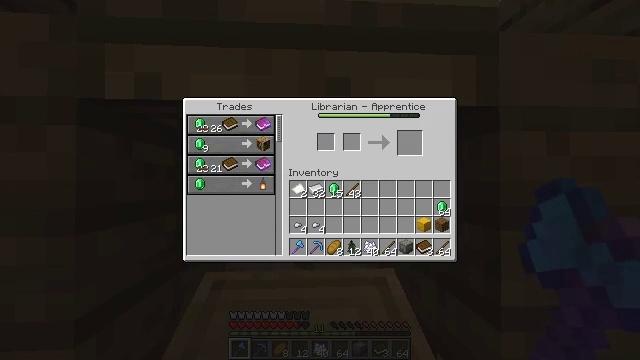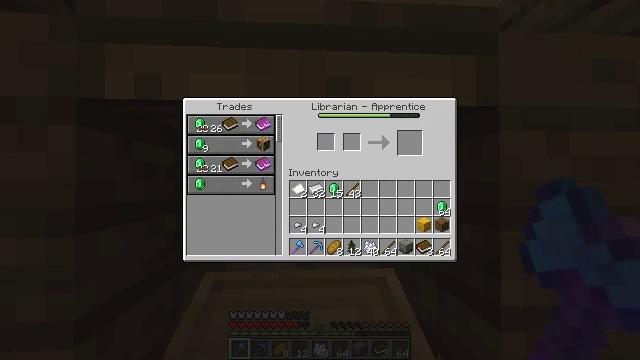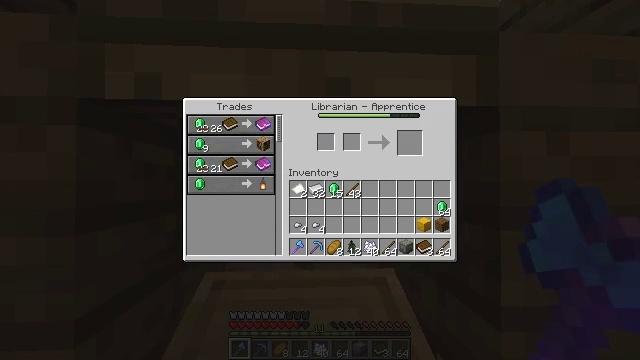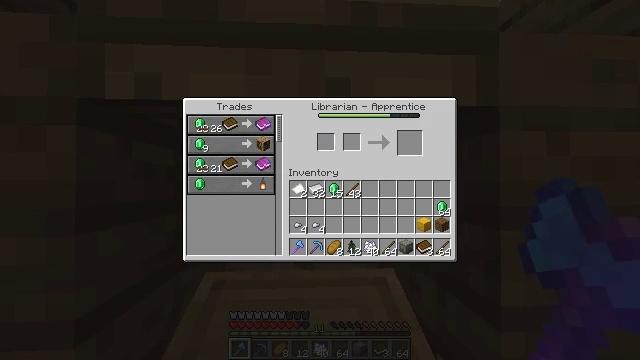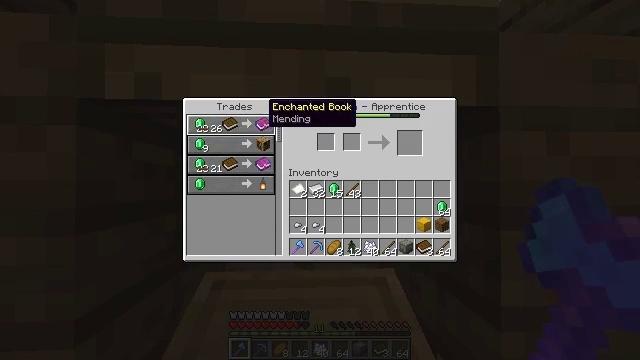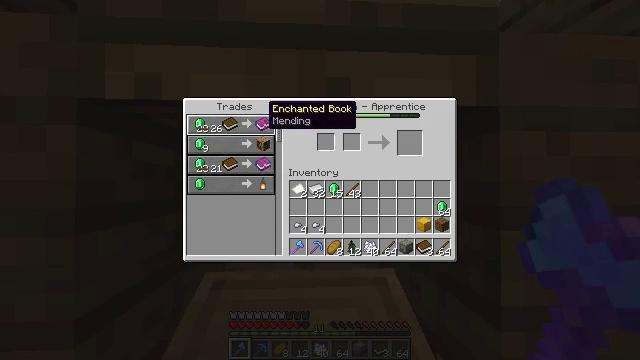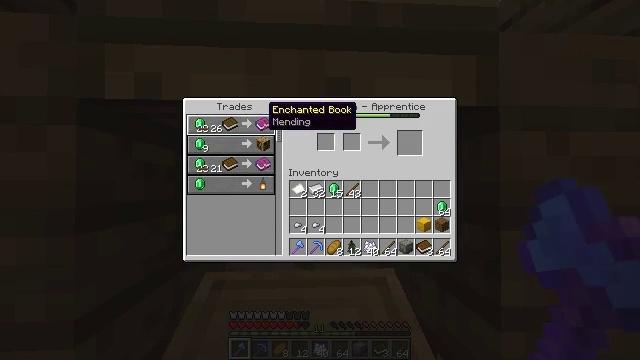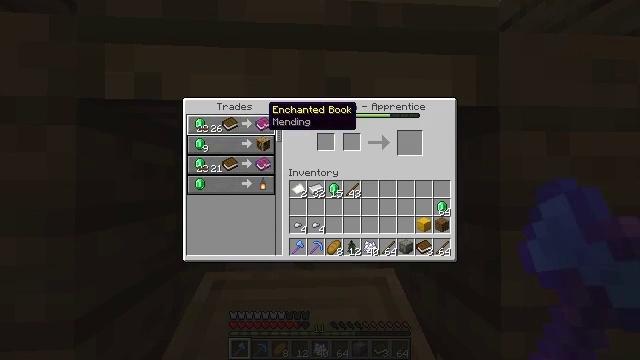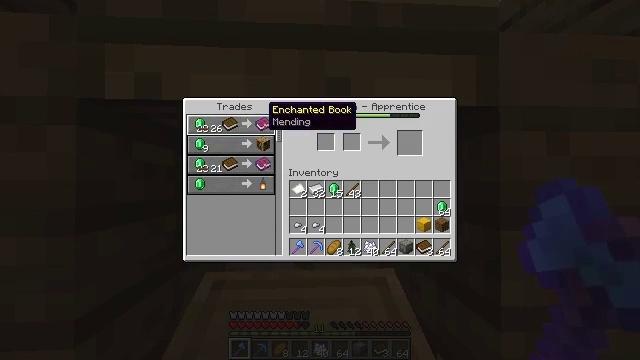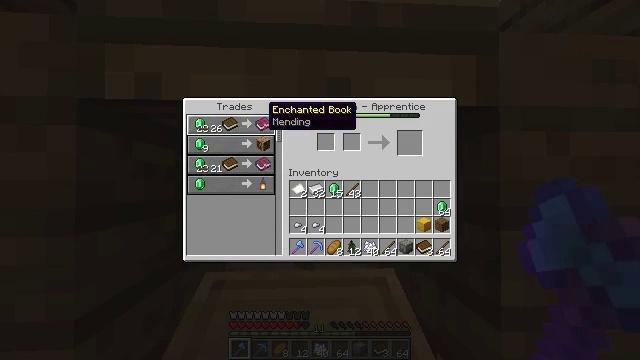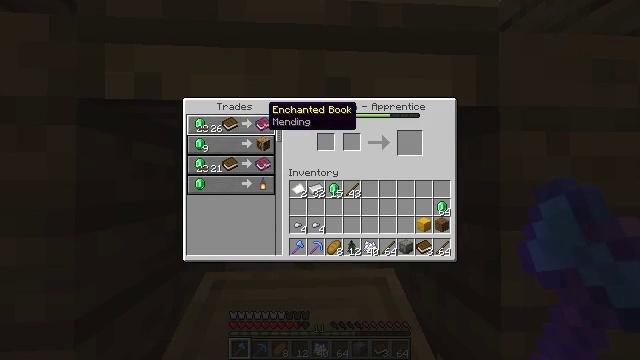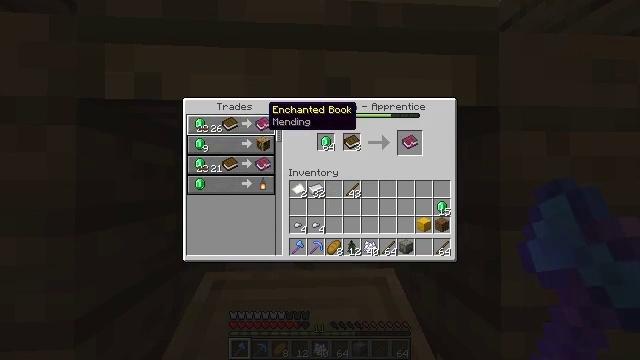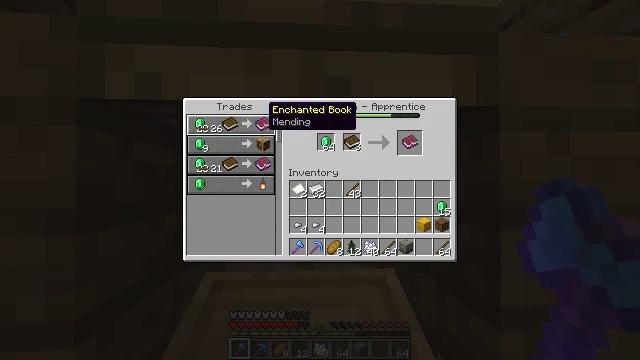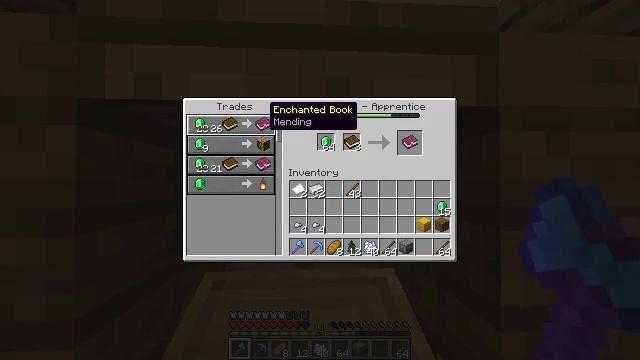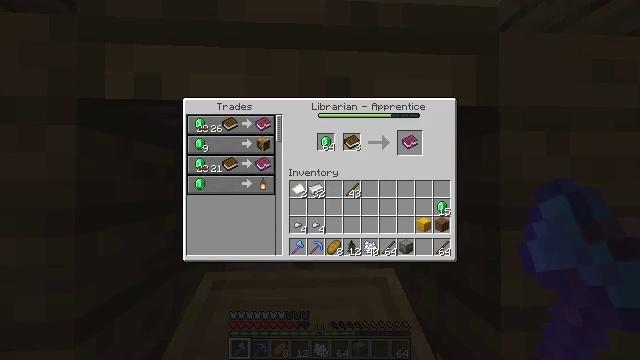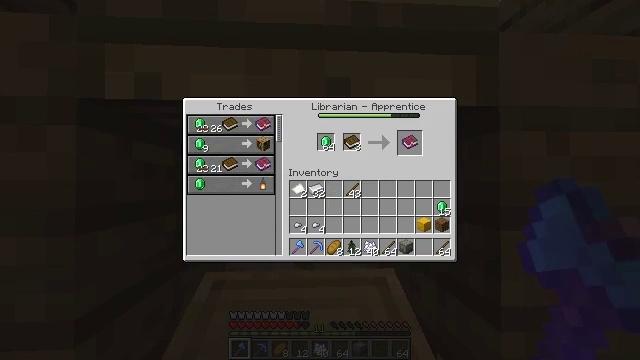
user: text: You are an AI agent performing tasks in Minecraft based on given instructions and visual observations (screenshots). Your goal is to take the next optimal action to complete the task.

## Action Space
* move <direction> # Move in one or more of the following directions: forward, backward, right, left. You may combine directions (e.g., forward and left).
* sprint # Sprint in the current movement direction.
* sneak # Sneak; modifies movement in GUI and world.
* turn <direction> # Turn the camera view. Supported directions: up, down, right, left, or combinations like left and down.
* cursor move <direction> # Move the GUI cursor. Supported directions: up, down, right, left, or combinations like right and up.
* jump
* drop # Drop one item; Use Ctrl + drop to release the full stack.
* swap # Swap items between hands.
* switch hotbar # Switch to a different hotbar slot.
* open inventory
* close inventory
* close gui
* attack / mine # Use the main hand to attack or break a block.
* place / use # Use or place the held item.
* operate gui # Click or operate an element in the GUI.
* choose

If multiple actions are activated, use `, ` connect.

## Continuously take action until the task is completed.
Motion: motion action
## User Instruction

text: Craft a enchanted book with a book and levels.
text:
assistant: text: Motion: no_op
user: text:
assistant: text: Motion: no_op
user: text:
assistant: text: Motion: no_op
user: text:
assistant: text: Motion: cursor move down
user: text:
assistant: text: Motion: no_op
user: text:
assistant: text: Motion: no_op
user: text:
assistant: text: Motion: no_op
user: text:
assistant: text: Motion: no_op
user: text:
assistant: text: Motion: no_op
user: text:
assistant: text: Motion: no_op
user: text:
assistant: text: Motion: operate gui
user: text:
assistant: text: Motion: operate gui
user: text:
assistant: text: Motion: operate gui
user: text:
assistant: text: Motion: cursor move right
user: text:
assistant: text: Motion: cursor move right
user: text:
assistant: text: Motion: cursor move right and down
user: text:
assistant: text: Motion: cursor move right and down
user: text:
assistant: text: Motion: no_op
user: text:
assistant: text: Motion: no_op
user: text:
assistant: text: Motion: no_op
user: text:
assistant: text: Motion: no_op
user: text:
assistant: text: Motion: no_op
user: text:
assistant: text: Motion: operate gui
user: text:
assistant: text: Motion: operate gui
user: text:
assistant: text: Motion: operate gui
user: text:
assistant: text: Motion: no_op
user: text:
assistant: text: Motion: cursor move down
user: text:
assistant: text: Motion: no_op